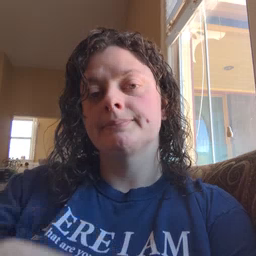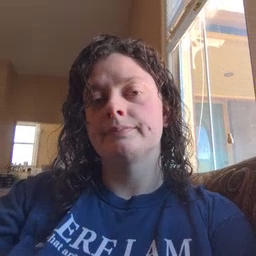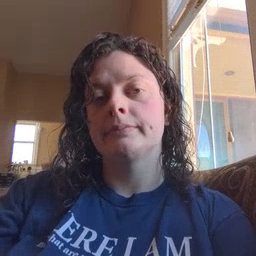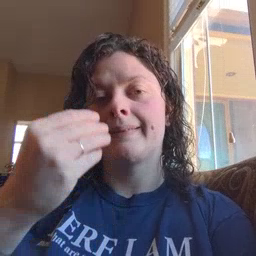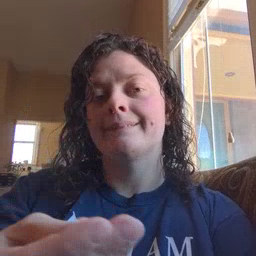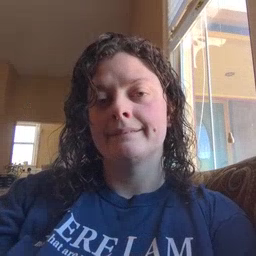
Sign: gift